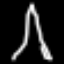
Label: The Eiffel Tower